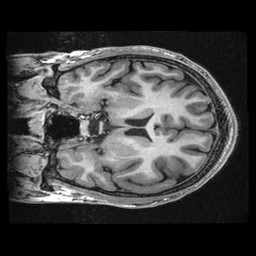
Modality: T1w
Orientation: coronal
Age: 21
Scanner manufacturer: ge
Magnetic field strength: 3 T
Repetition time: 0.008248 s
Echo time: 0.003108 s